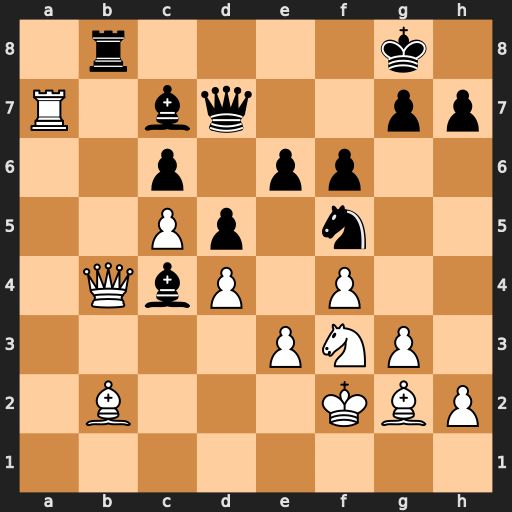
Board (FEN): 1r4k1/R1bq2pp/2p1pp2/2Pp1n2/1QbP1P2/4PNP1/1B3KBP/8
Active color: w
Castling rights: -
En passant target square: -
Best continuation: Qxb8+ Bxb8 Rxd7